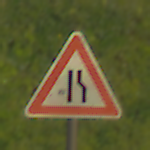
Verkehrszeichen: EinseitigVerengteFahrbahnRechts
Umgebung: Outdoor, Urban
Tageszeit: Night
Wetter: PartlyCloudy
Licht: Artificial
Jahreszeit: NotSpecified
Kontrast: HighContrast